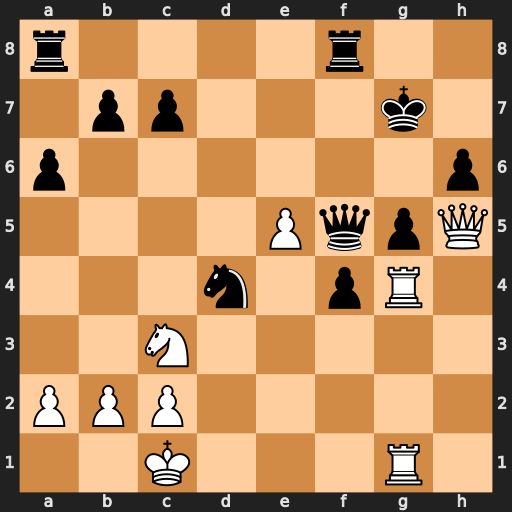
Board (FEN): r4r2/1pp3k1/p6p/4PqpQ/3n1pR1/2N5/PPP5/2K3R1
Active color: w
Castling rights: -
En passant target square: -
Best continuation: Rxg5+ hxg5 Rxg5+ Qxg5 Qxg5+